Interaction volume radius: 10 \u00c5
Interaction volume height: 35 \u00c5
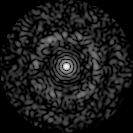
Disorder parameter: 0.8424